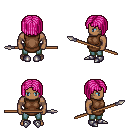
a pixel art fantasy rpg character, male body template, human, dark skin, brown tunic, teal pants, pink pageboy hairstyle, metal boots, spear, four views (front, back, left, right), 2x2 character sprite sheet, small pixel art, hard edges, no anti-aliasing